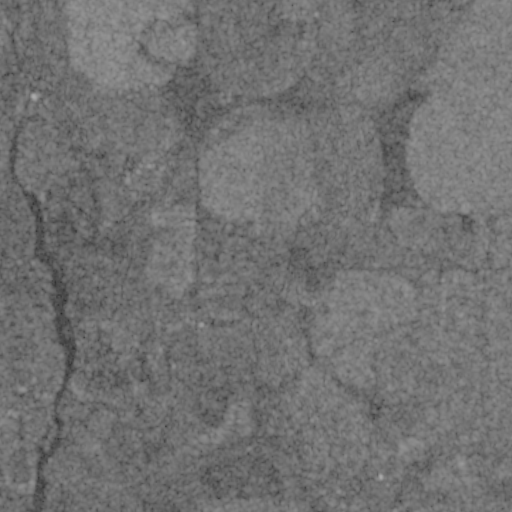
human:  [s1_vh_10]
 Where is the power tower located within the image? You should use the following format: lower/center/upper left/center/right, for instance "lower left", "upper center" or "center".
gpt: The power tower is located in the left of the image.
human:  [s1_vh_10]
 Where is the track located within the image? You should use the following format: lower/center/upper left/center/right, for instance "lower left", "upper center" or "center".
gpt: There is no track in the image.

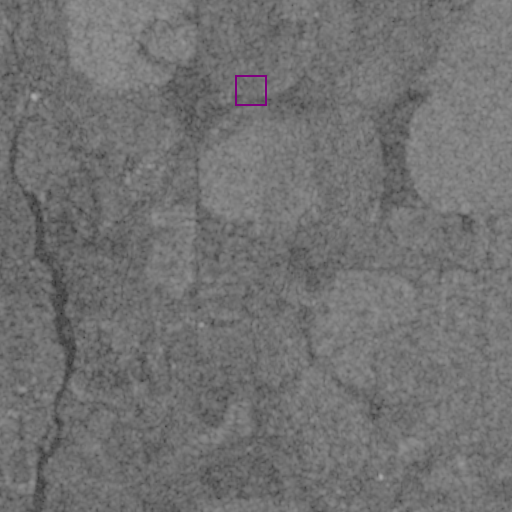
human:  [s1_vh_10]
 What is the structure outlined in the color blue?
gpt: There is no blue outline.
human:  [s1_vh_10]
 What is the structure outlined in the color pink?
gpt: There is no structure outlined in pink.